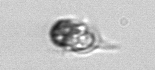
Label: Mesodinium